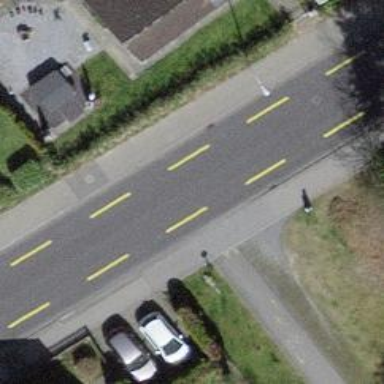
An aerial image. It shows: Cycleway.